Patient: sex F, age 55
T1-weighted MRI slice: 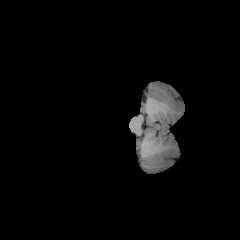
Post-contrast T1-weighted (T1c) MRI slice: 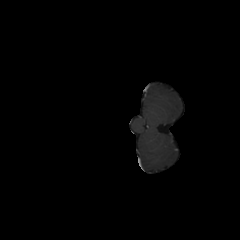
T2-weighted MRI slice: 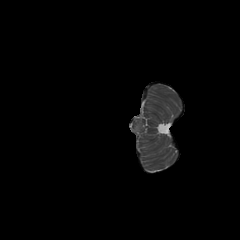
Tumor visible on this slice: no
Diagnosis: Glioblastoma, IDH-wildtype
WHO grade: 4